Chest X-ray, AP view. Patient: 30 years old, sex M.
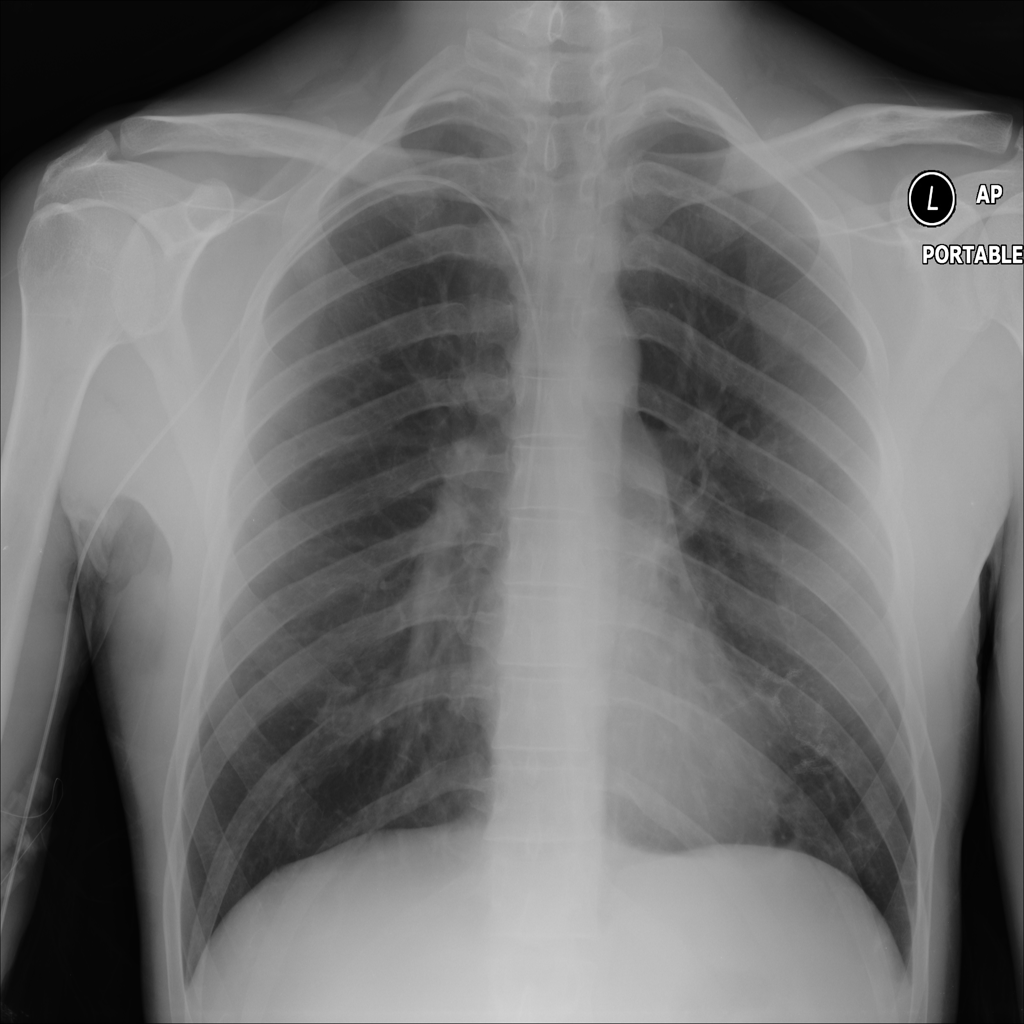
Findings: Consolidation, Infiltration